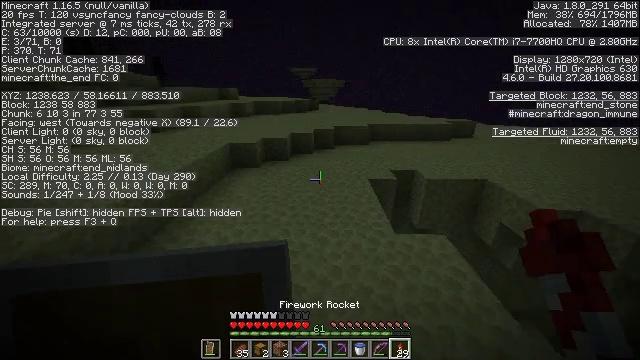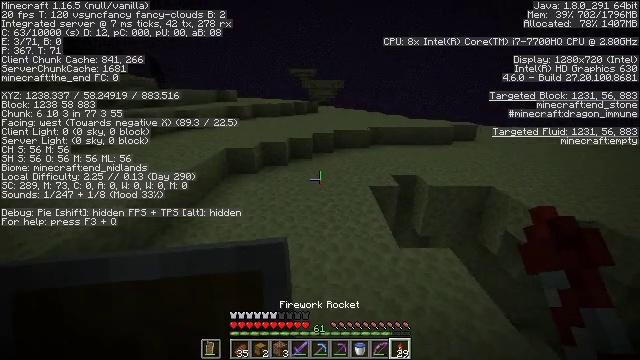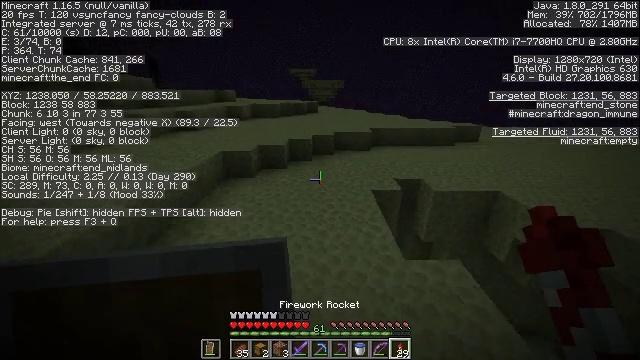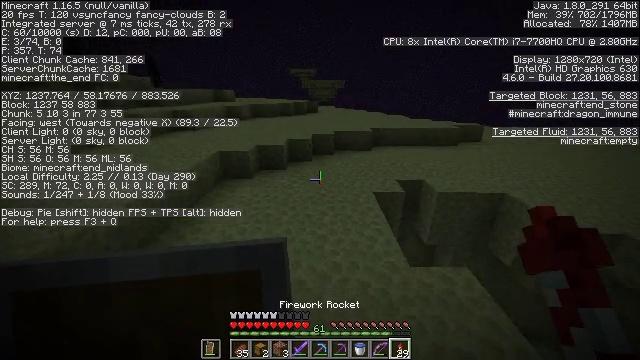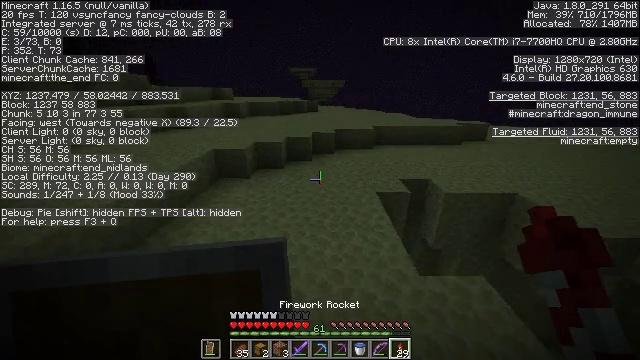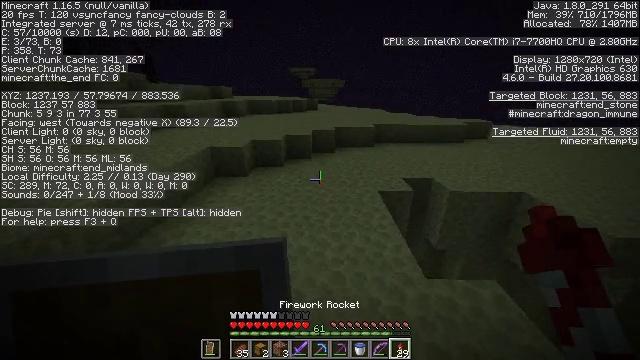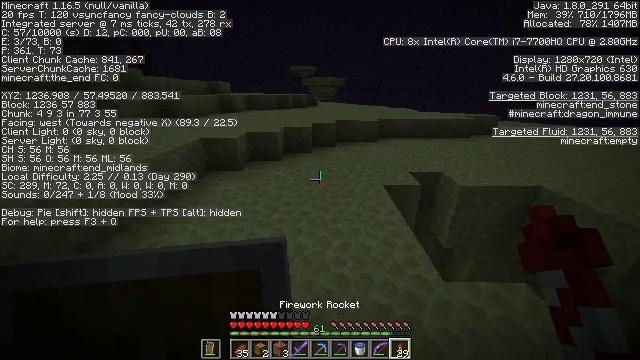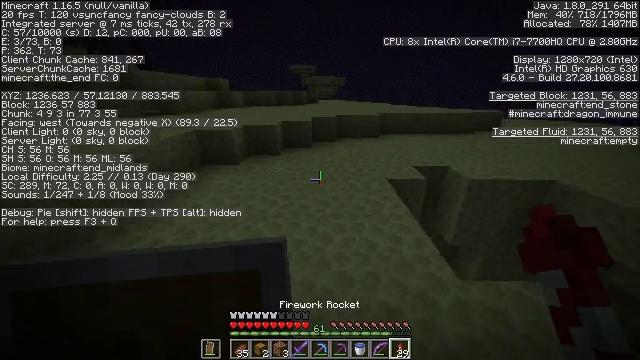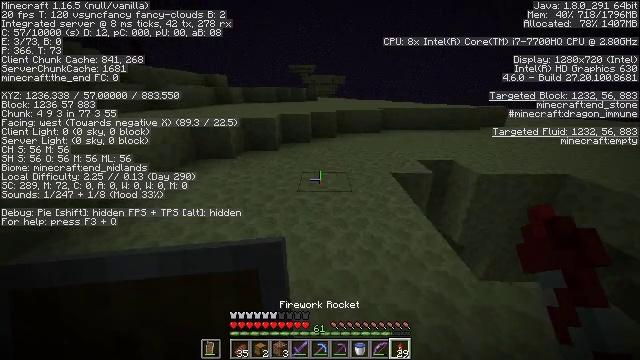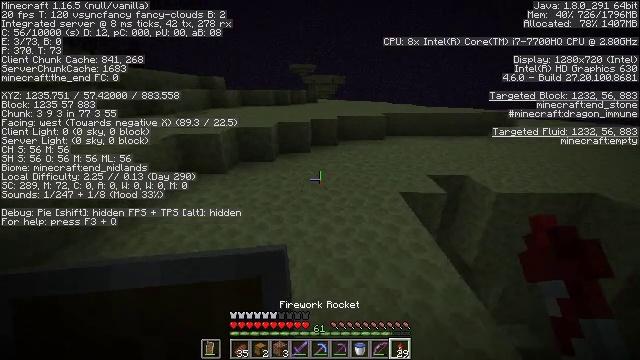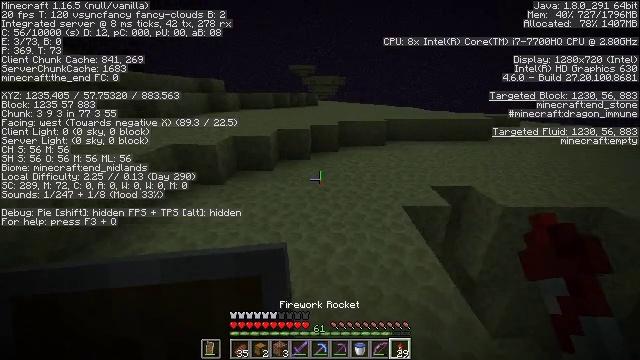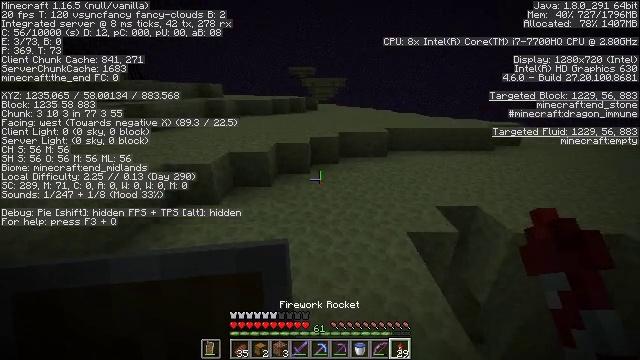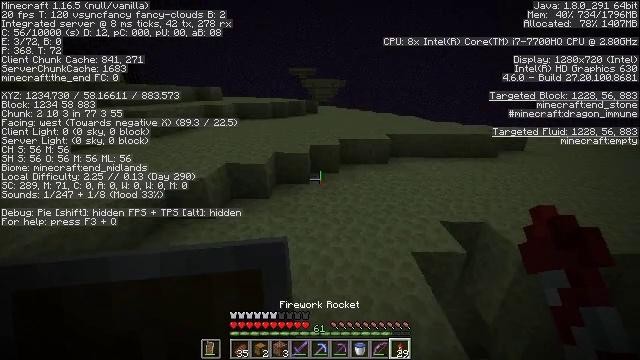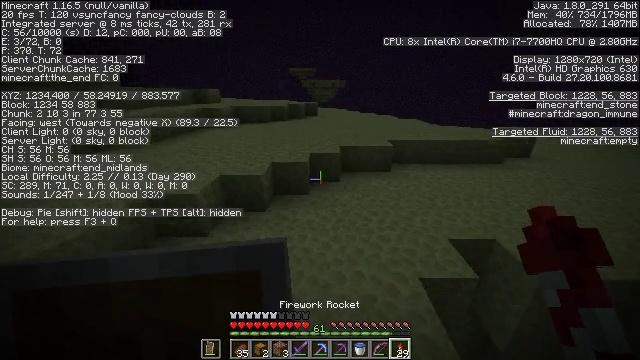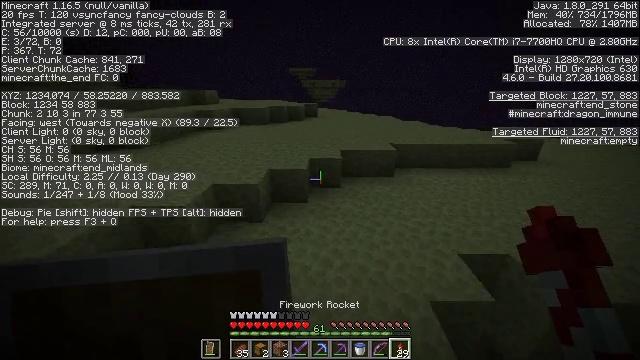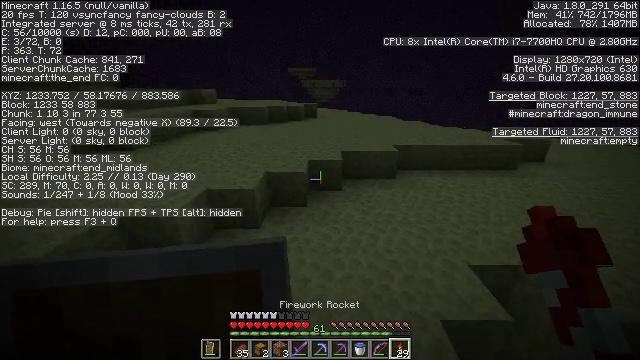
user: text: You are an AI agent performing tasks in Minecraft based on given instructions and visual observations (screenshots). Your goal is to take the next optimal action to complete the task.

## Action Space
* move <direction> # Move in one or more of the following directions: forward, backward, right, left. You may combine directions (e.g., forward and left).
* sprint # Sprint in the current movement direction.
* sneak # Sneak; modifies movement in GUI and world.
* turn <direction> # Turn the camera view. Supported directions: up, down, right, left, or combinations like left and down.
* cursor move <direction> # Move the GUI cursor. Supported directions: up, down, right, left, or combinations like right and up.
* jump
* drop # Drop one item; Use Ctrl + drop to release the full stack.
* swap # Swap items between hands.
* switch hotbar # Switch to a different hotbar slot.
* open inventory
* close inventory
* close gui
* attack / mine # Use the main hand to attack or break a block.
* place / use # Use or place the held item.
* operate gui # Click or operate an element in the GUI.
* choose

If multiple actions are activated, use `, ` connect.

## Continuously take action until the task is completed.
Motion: motion action
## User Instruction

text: Dig the end stone for building materials.
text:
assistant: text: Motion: move forward, jump
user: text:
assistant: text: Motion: move forward, jump
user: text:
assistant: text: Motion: move forward, jump
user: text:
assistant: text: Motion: move forward, jump
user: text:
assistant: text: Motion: move forward, jump
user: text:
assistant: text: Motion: move forward, jump
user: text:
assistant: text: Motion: move forward, jump
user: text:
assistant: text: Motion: move forward, jump
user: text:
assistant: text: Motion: move forward, jump
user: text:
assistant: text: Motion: move forward, jump
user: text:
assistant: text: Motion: move forward, jump
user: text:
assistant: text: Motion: move forward, jump
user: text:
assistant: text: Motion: move forward, jump
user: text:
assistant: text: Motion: move forward, jump
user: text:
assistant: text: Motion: move forward, jump
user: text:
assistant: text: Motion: move forward
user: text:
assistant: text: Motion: move forward
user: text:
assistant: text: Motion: move forward
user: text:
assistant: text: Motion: move forward
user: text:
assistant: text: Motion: move forward
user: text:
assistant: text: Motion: move forward
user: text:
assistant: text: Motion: move forward and move right
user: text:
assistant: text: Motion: move forward and move right
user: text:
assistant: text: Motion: move forward and move right
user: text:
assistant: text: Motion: move forward
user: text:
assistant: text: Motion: move forward
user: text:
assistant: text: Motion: move forward
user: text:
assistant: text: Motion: move forward, turn left
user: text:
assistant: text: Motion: move forward, turn left, jump
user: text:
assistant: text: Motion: move forward, jump